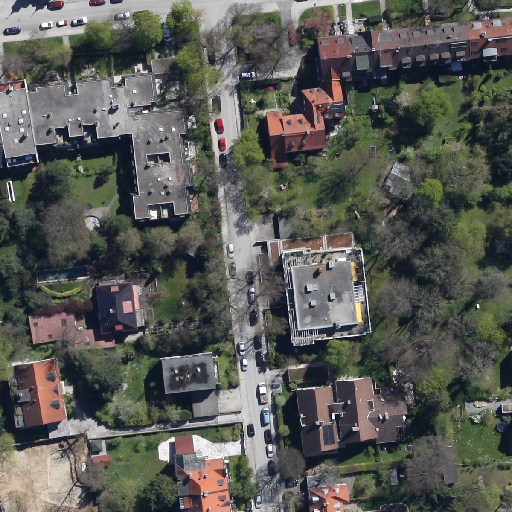
Referring expression: car driving on the road